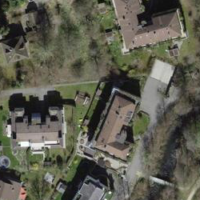
EUNIS habitat code: 55
Species observed at this site:
Filipendula ulmaria